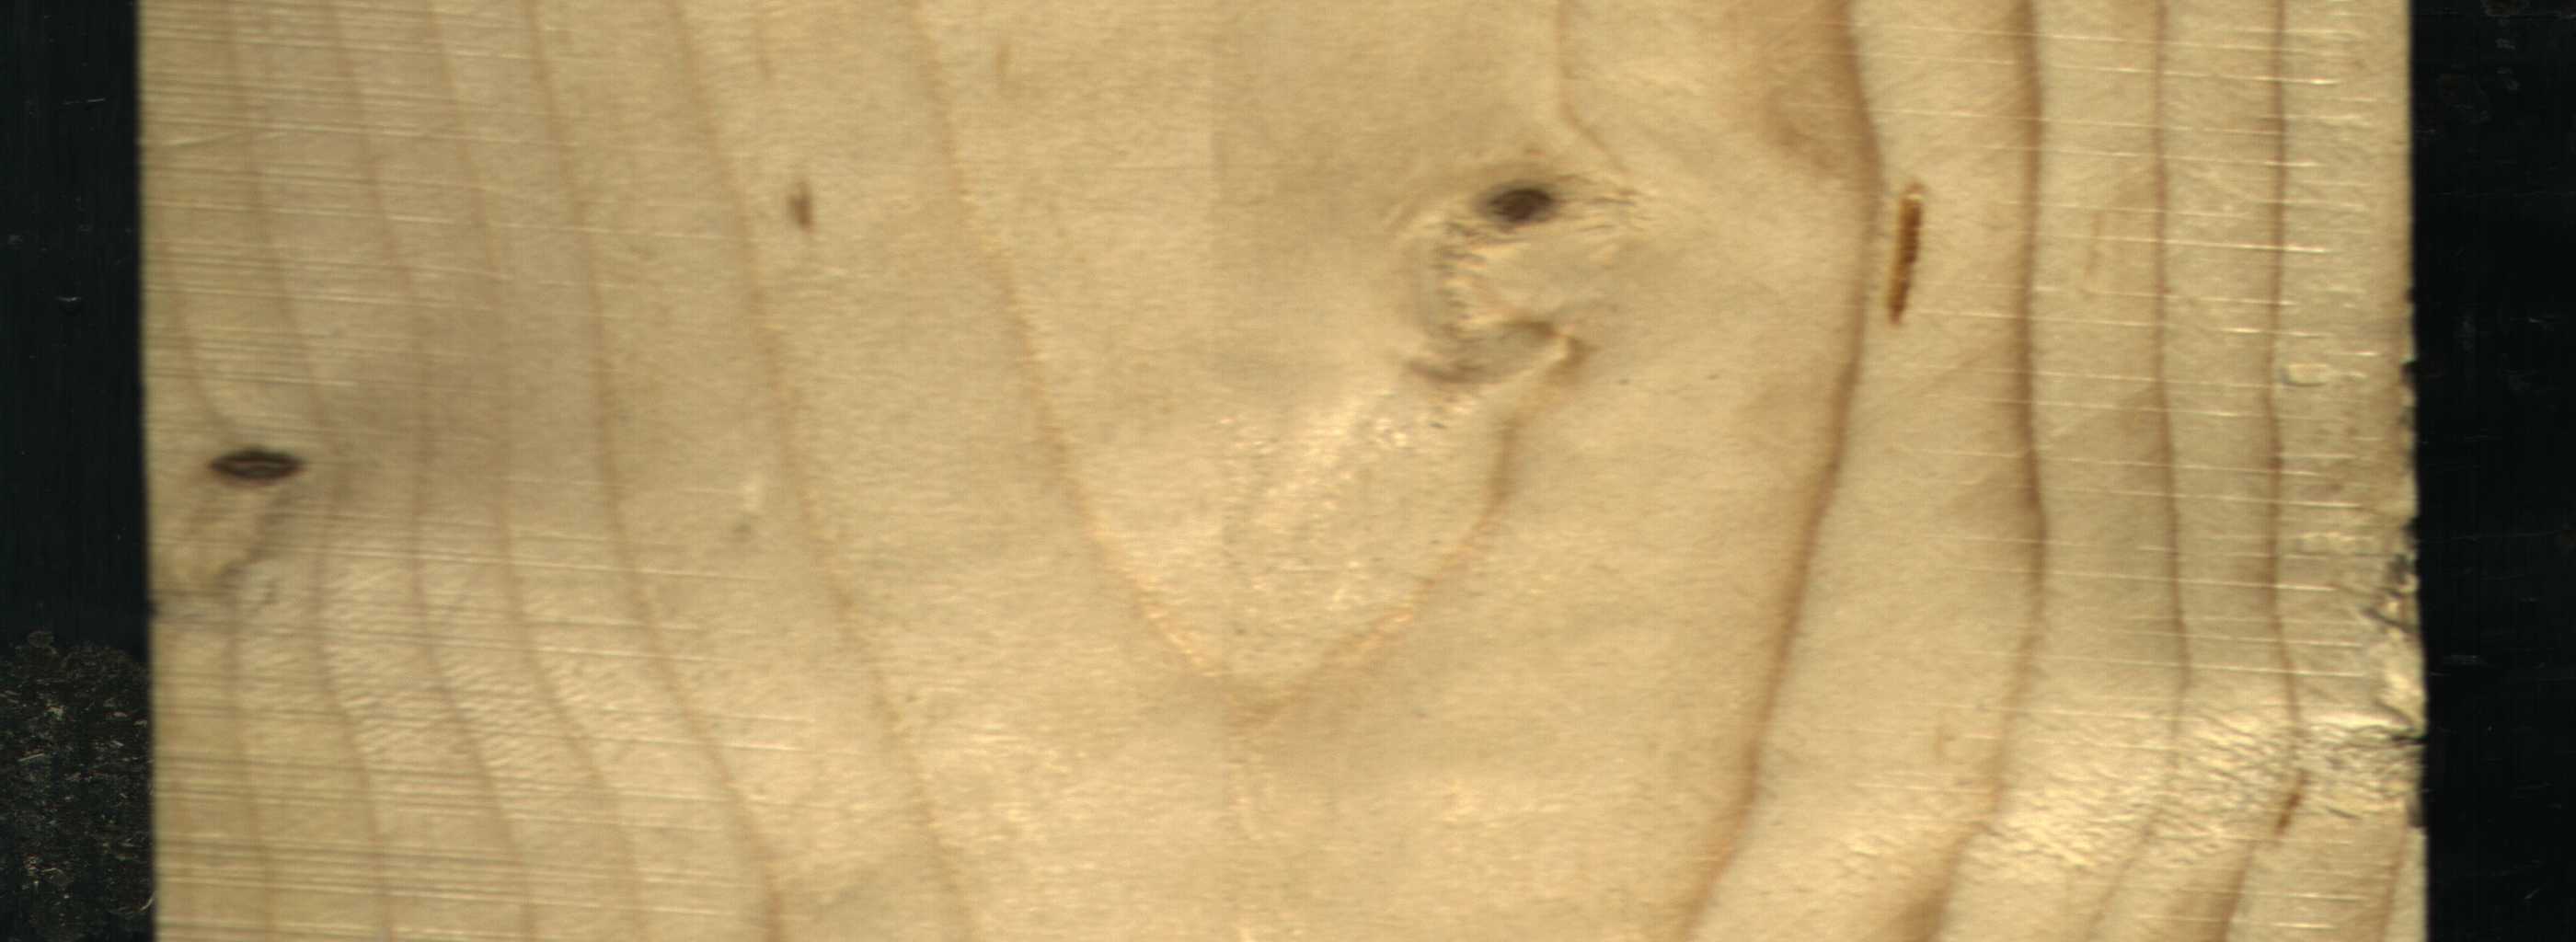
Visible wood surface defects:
resin
Dead_Knot
Dead_Knot